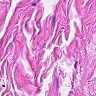
Metastatic tissue present: no